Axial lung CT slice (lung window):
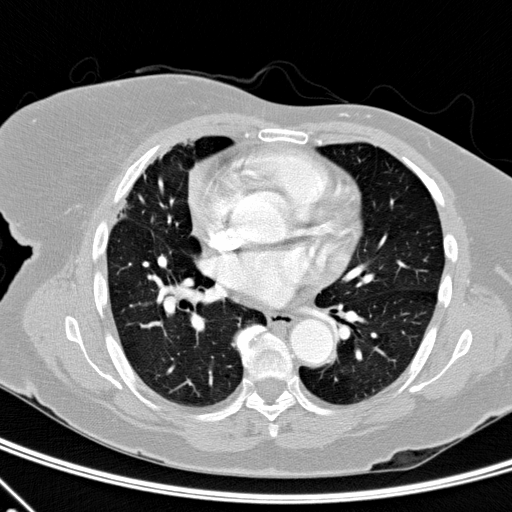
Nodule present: no